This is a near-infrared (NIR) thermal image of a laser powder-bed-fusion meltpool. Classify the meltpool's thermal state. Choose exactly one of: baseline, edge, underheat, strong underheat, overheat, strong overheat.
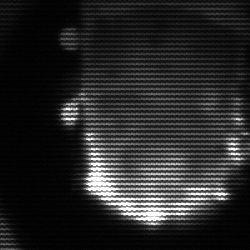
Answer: baseline